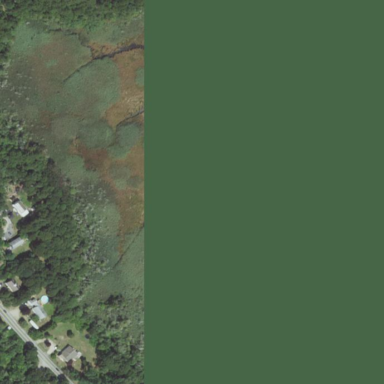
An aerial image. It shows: Marshy wetland area.